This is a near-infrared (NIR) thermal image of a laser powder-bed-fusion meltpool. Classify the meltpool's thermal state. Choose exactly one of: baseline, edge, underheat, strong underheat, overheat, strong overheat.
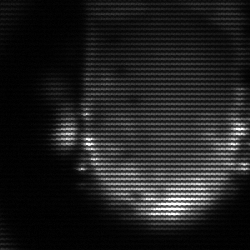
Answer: baseline